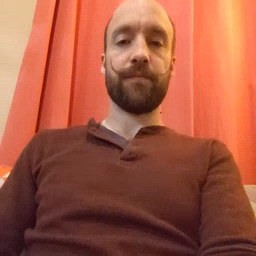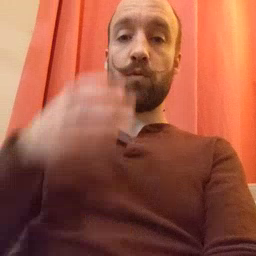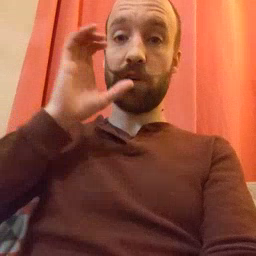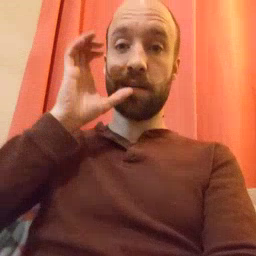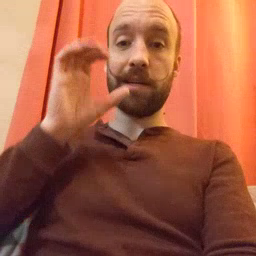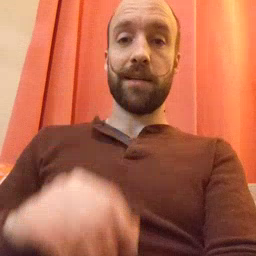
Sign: drink